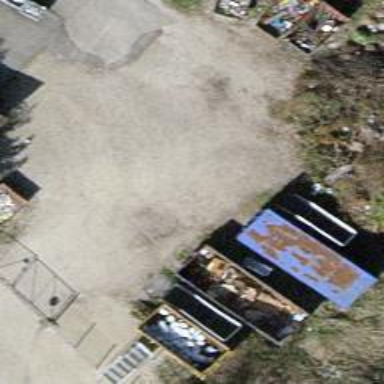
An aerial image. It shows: Recycling center for various types of waste.